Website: lowes
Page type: customer-info-address
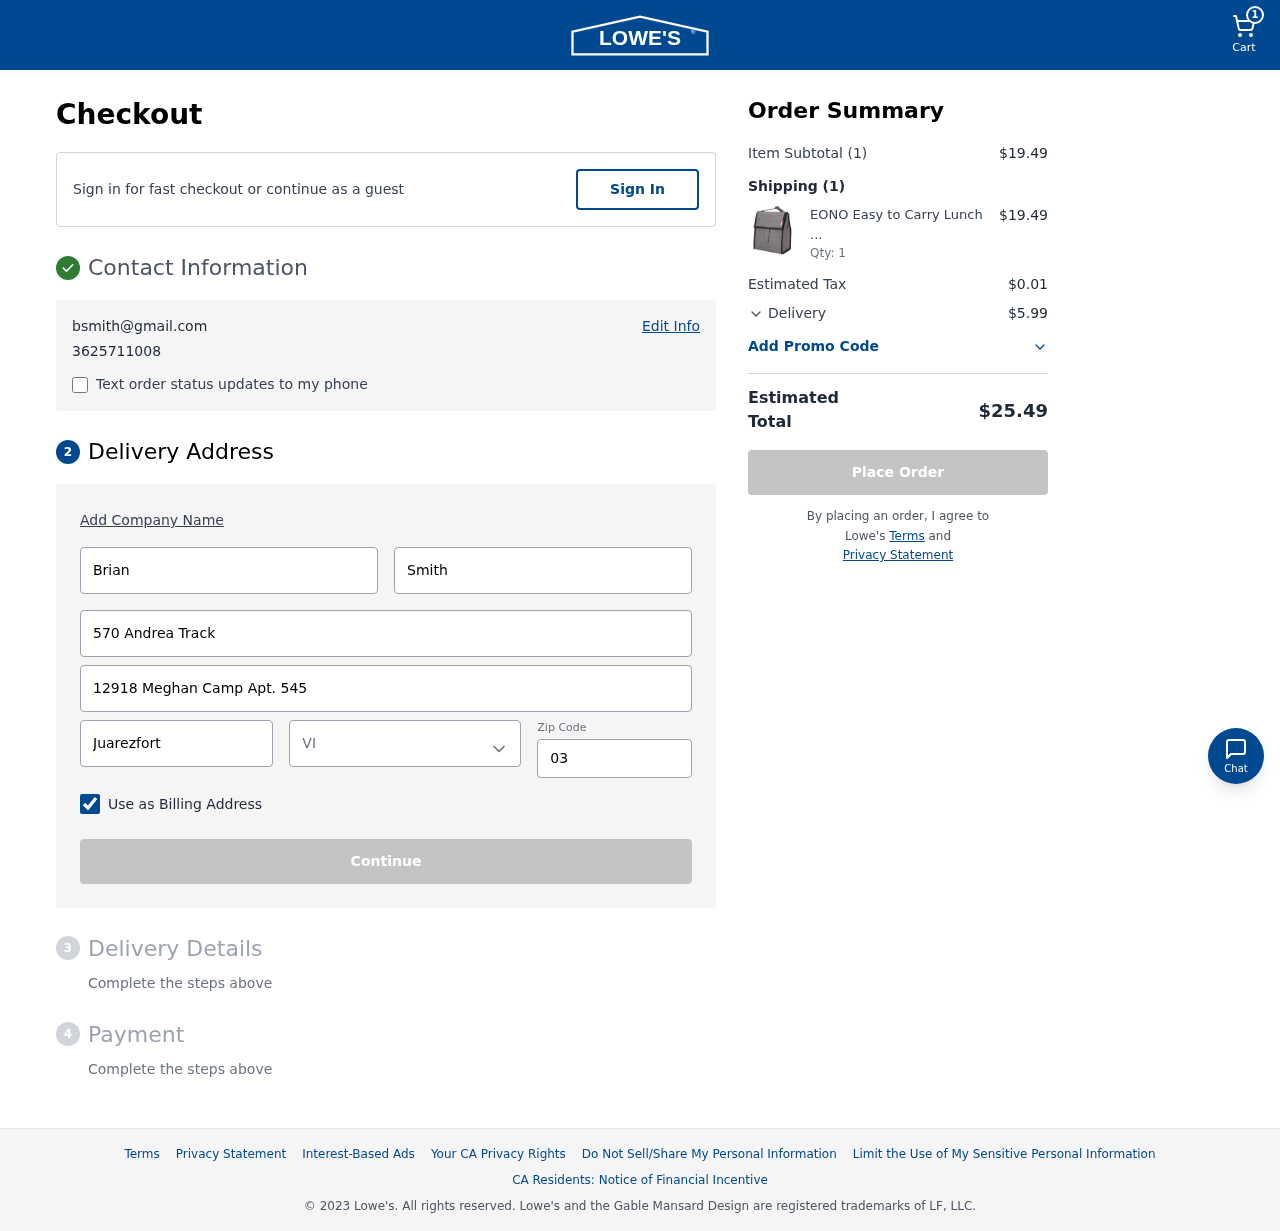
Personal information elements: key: PII_CITY
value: Juarezfort
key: PII_EMAIL
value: bsmith@gmail.com
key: PII_FIRSTNAME
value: Brian
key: PII_LASTNAME
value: Smith
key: PII_PHONE
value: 3625711008
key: PII_POSTCODE
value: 03301
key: PII_STATE
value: VI
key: PII_STREET
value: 570 Andrea Track
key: PII_STREET2
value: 12918 Meghan Camp Apt. 545
Product elements: key: PRODUCT1_NAME
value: EONO Easy to Carry Lunch Bag with ice Pack
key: PRODUCT1_QUANTITY
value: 1
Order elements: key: ORDER_NUM_ITEMS
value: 1
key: ORDER_SUBTOTAL
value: $19.49
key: ORDER_NUM_ITEMS2
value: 1
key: ORDER_SUBTOTAL2
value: $19.49
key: ORDER_TAX
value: $0.01
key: ORDER_SHIPPING_COST
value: $5.99
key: ORDER_TOTAL
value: $25.49